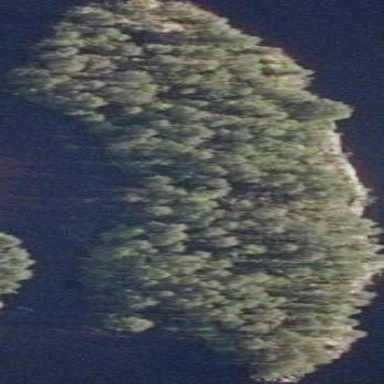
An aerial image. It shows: Islet covered with woodland.